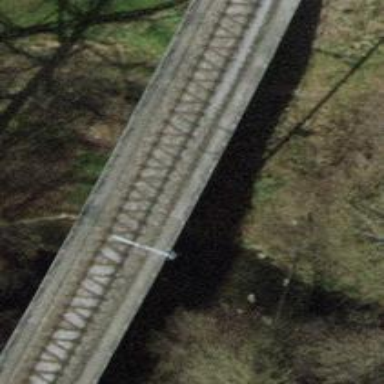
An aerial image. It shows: Viaduct bridge with single electrified rail track featuring contact line.